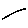
Label: line